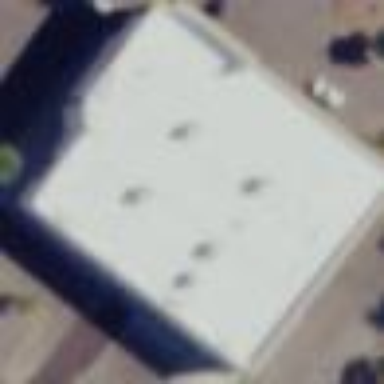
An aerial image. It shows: Warehouse.